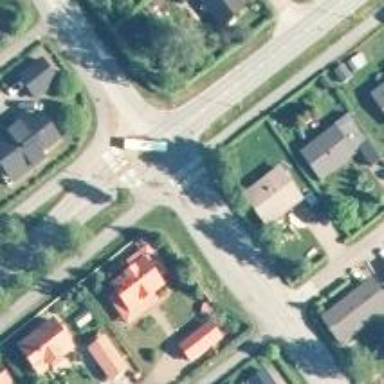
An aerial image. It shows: Uncontrolled crossing on the road.